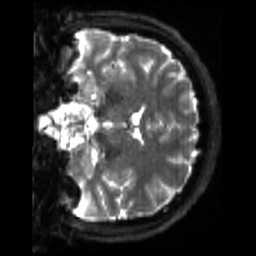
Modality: sbref
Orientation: coronal
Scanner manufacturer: siemens
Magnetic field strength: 3 T
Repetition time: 4 s
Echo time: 0.0594 s